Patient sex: M
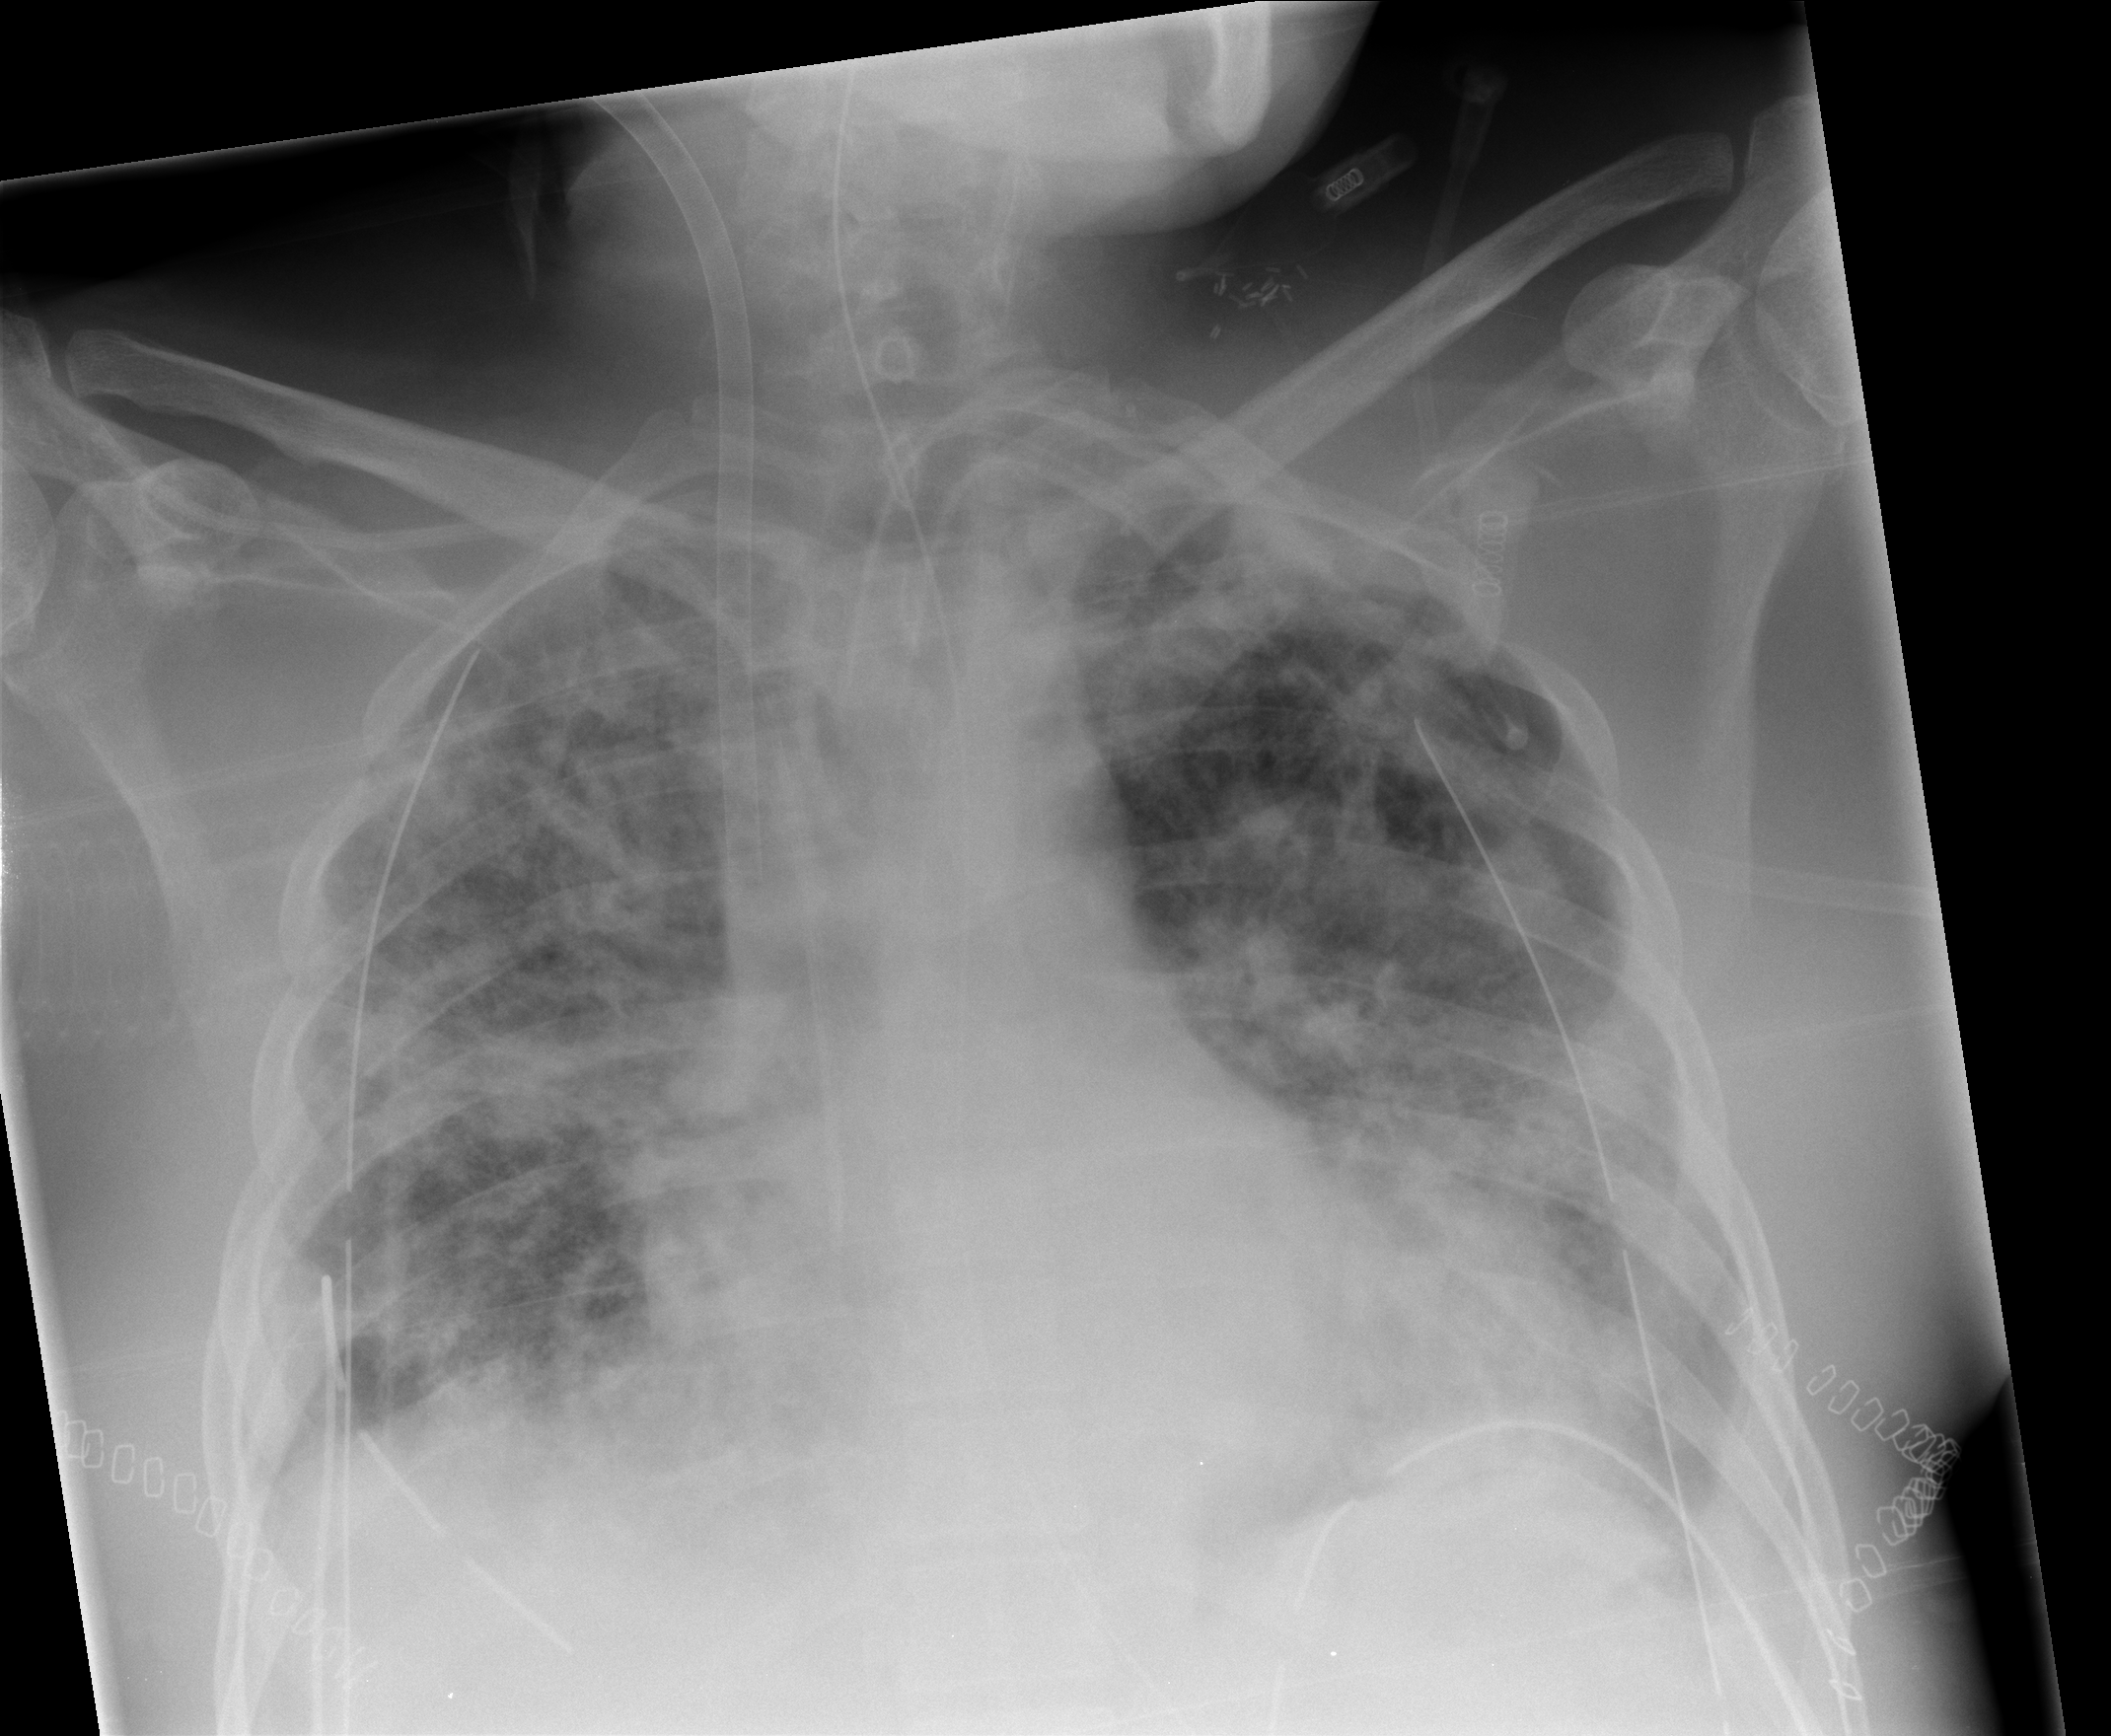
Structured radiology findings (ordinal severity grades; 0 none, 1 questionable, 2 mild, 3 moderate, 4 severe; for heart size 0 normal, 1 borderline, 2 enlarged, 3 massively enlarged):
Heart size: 1
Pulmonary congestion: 2
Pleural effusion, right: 0
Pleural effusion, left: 2
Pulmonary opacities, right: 3
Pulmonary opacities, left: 3
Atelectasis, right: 2
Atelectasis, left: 2